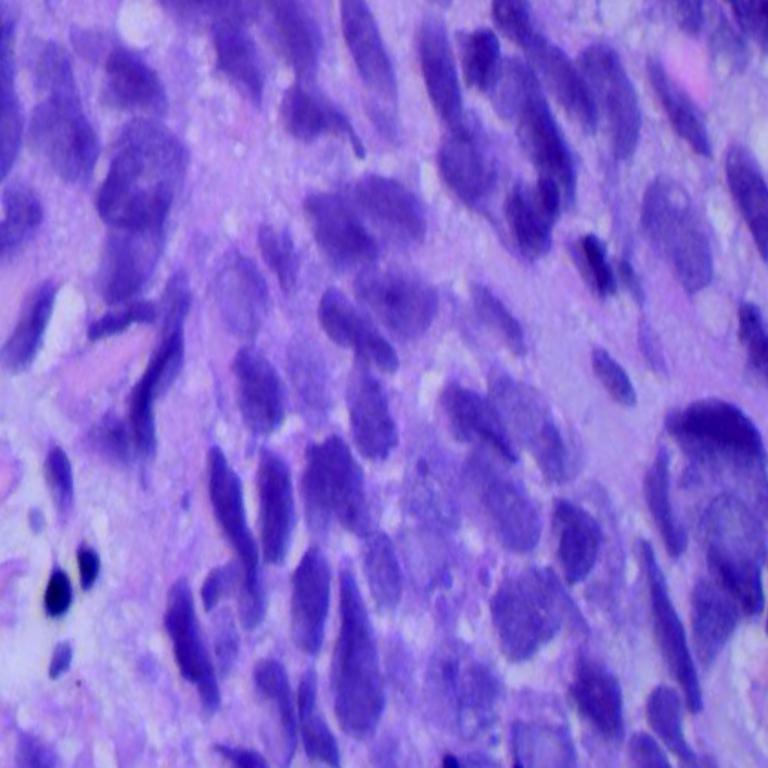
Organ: lung
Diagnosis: squamous carcinomas